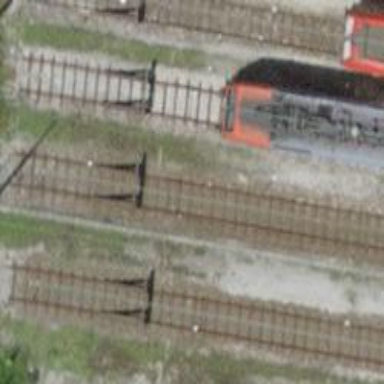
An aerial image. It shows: Railway buffer stop.